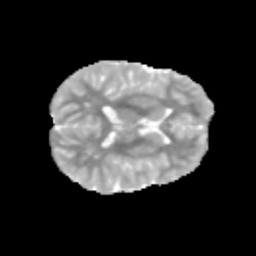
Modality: MD
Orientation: axial
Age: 10
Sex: female
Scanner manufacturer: siemens
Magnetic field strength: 3 T
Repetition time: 3.8 s
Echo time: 0.07 s